Interaction volume radius: 10 \u00c5
Interaction volume height: 45 \u00c5
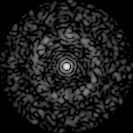
Disorder parameter: 0.8102